Field crop: maize
Growth stage: 2
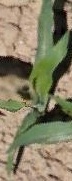
Species: maize